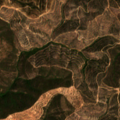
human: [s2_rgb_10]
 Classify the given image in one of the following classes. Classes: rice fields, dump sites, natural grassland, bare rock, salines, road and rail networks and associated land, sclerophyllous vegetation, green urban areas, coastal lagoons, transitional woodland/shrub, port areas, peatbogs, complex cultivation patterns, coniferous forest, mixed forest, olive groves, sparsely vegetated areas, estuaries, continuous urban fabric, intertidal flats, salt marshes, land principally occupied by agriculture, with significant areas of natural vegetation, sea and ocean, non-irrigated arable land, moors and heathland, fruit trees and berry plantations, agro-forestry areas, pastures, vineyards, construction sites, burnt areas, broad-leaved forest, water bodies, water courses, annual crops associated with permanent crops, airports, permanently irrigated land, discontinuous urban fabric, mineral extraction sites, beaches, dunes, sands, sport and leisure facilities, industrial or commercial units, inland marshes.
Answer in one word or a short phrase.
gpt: broad-leaved forest, sclerophyllous vegetation, transitional woodland/shrub